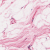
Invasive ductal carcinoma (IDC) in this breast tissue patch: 0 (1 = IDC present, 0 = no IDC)